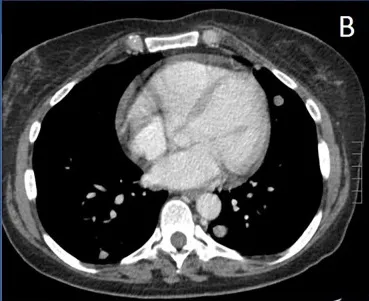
Compared to CT scan in December of 2019 showing substantially decreased mass.
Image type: radiology (ct)